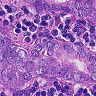
Metastatic tissue present: yes